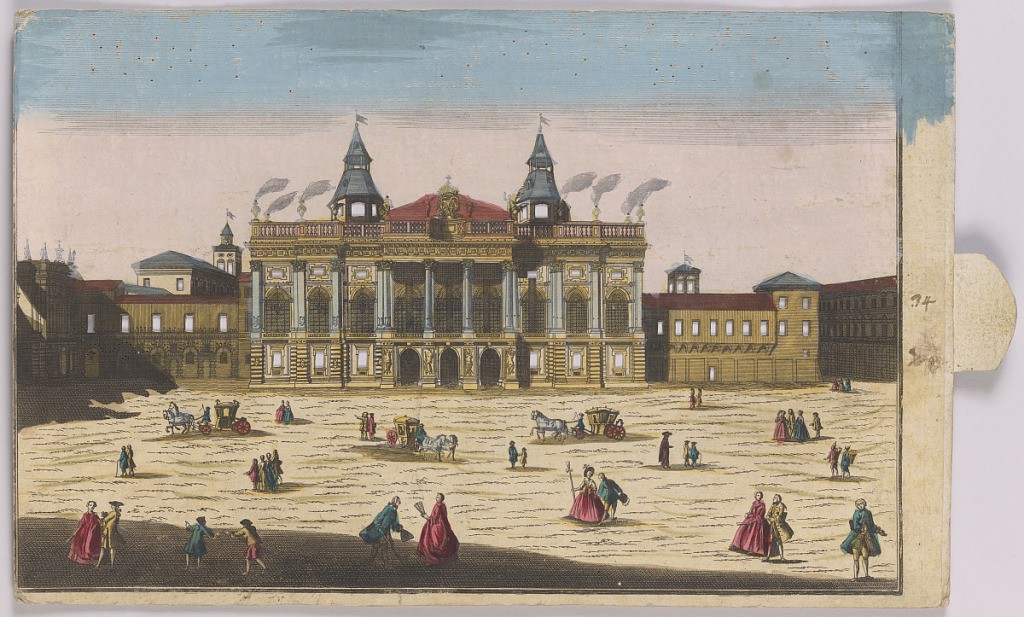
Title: Peep-Show Print, Vedute e Maraviglie di Roterdam
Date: mid- 18th century
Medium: Engraving, brush and wash on paper
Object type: Print
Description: Peep-show print.